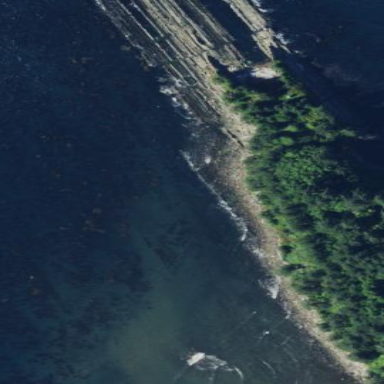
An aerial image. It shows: Natural rock reef.